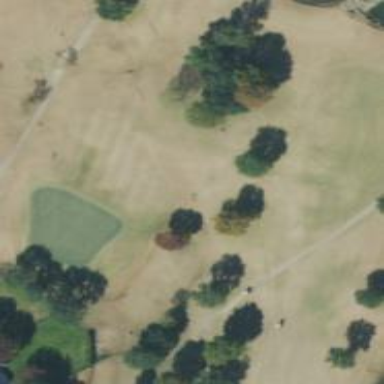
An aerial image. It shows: Golf fairway surrounded by grass.